Field crop: maize
Growth stage: 2
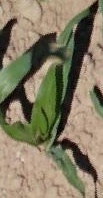
Species: maize